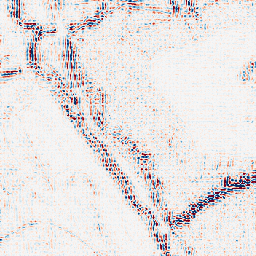
Category: wavelet
Decomposition family: wavelet_reverse_biorthogonal
Decomposition parameters: wavelet: rbio3.5
level: 2
Upsampling method: sinc_hamming
Upsampling parameters: scale: 8
kernel_size: 8
Upsampling scale: 8